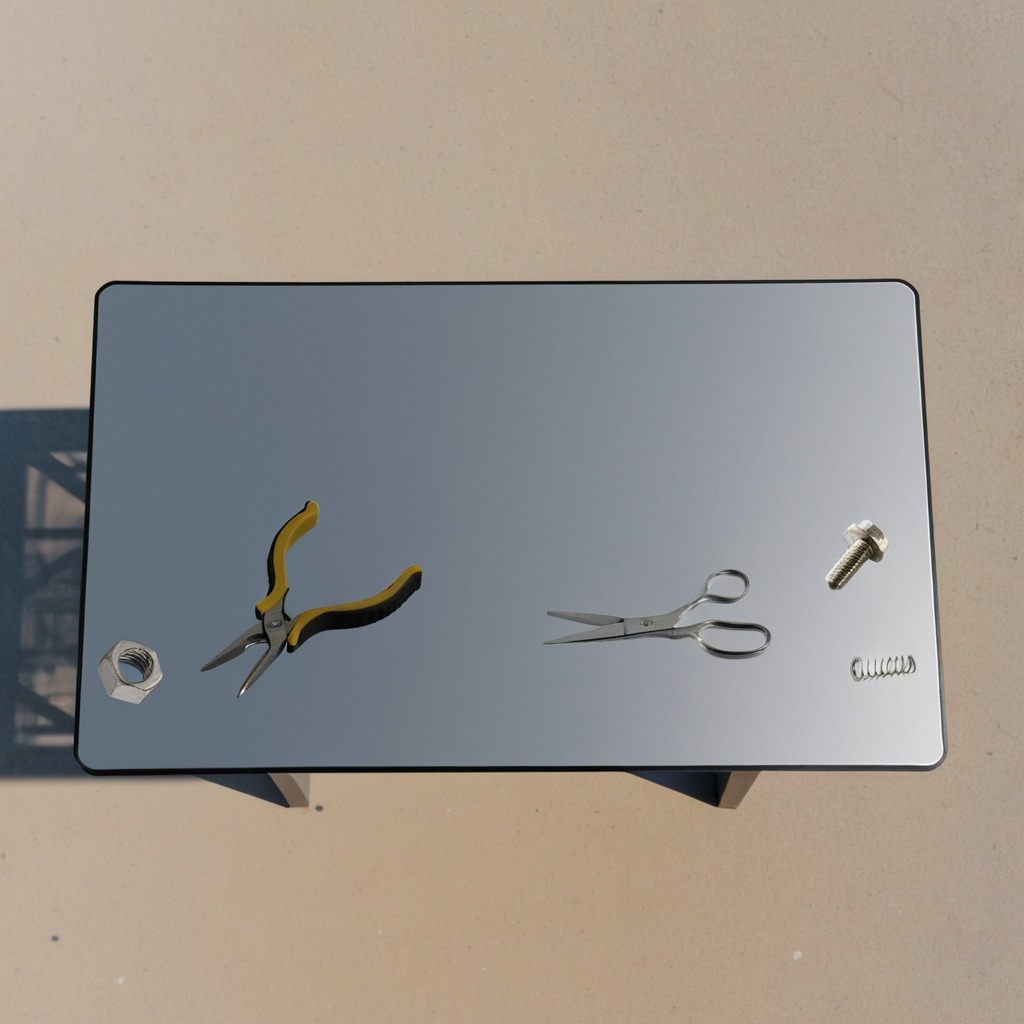
A metal machine screw, a pair of pliers, a coiled metal spring, a metal nut, and a pair of scissors are lying on the utility table.